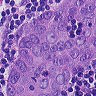
Metastatic tissue present: yes